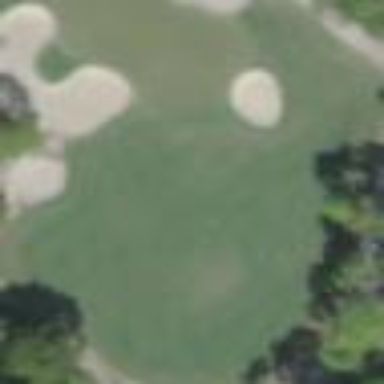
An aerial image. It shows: Grassy area designated as golf fairway.